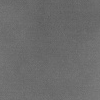
Atmospheric dust classification: dusty